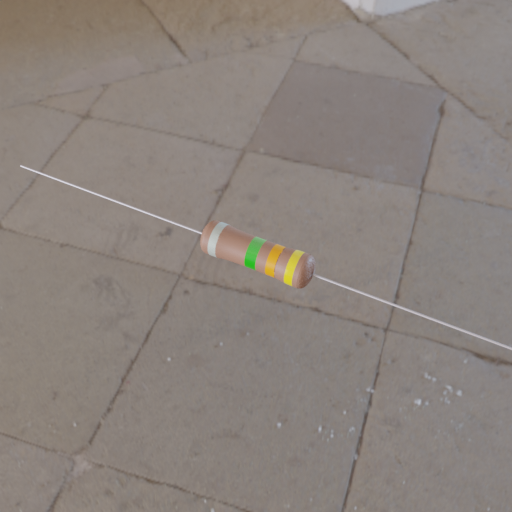
Resistor colour bands (in order): silver, green, orange, yellow